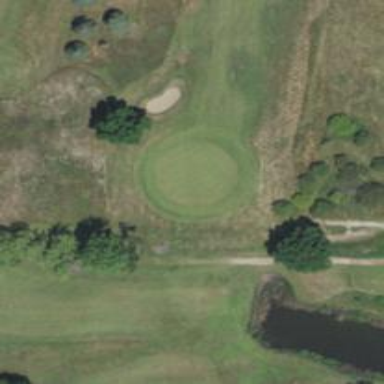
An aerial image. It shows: Golf hole.